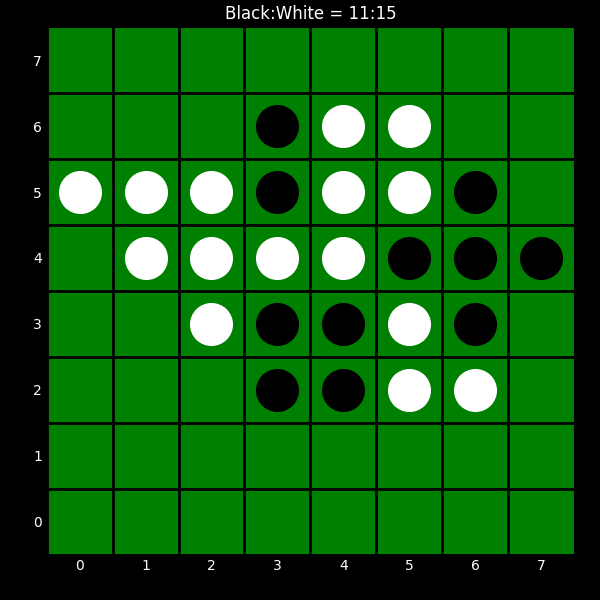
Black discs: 11
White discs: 15